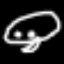
Label: frog